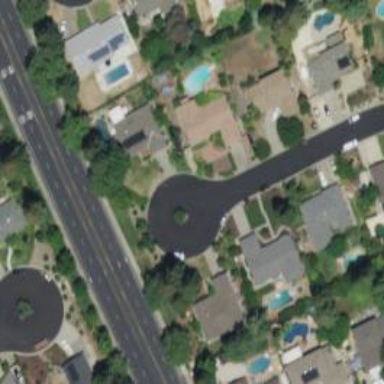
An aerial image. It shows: Turning loop on the road.